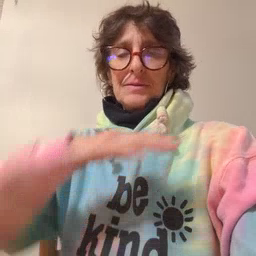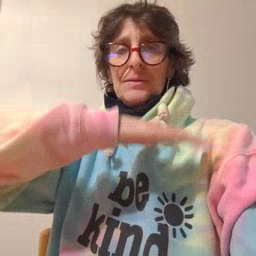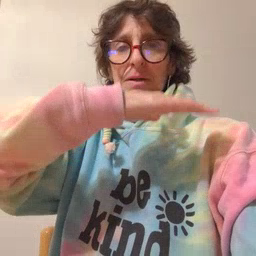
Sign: table